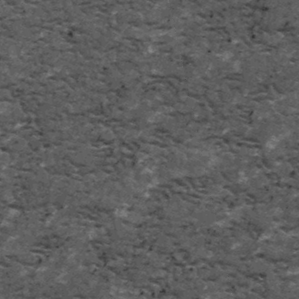
Label: frost